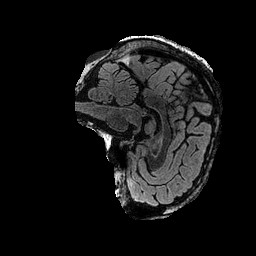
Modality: FLAIR
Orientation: sagittal
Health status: ill
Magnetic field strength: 3 T